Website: walmart
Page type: delivery-shipping
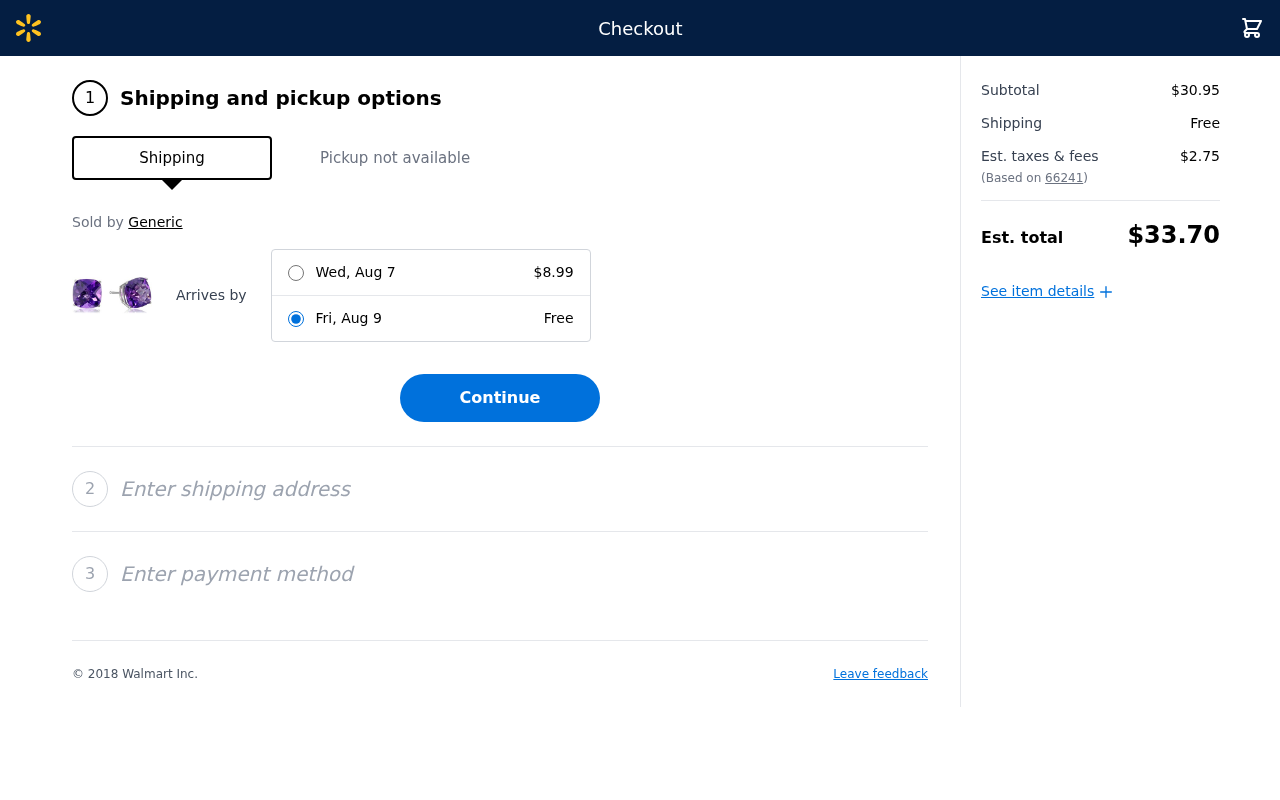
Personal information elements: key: PII_POSTCODE
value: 66241
Product elements: key: PRODUCT1_BRAND
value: Generic
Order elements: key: ORDER_EXPRESS_DATE
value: Wed, Aug 7
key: ORDER_EXPRESS_PRICE
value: $8.99
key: ORDER_DELIVERY_DATE
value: Fri, Aug 9
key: ORDER_SHIPPING_COST
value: Free
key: ORDER_SUBTOTAL
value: $30.95
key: ORDER_SHIPPING_COST2
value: Free
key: ORDER_TAX
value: $2.75
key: ORDER_TOTAL
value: $33.70